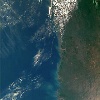
Label: water